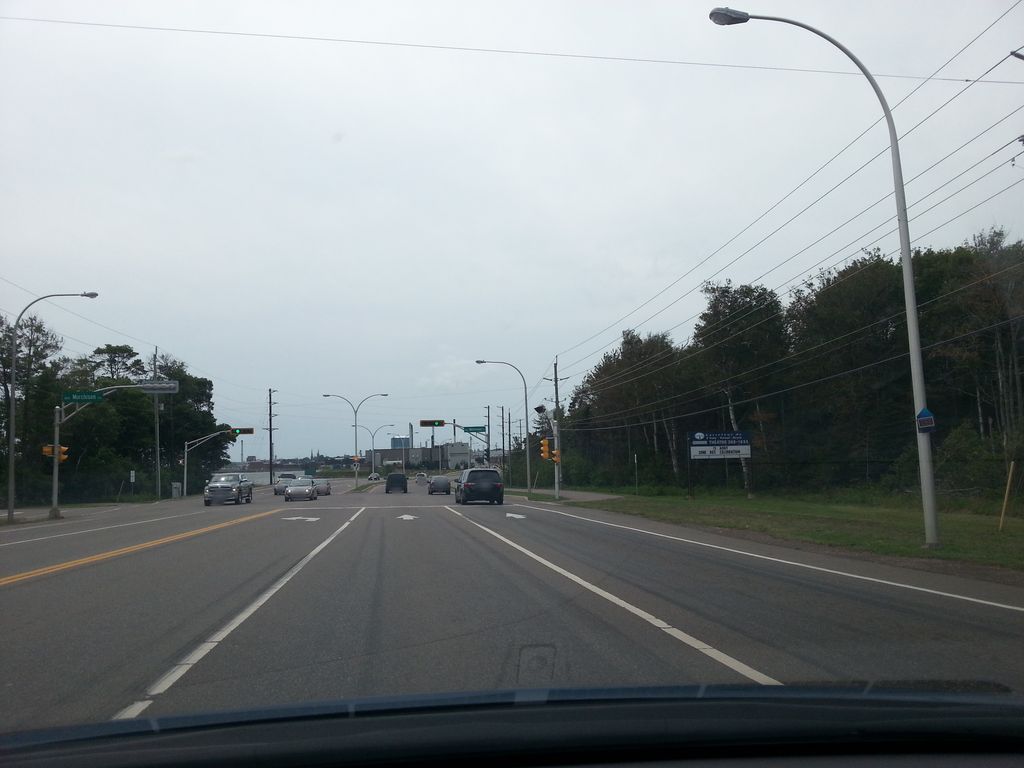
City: charlottetown